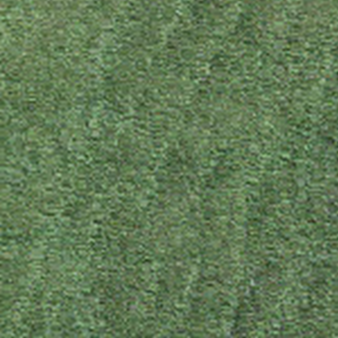
Label: other